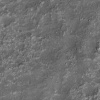
Atmospheric dust classification: not_dusty